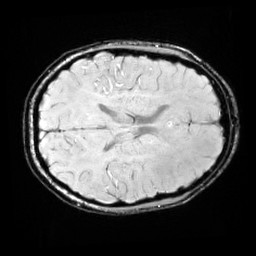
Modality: SWI
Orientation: axial
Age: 13
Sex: male
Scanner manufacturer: siemens
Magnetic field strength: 3 T
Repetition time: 0.027 s
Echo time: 0.02 s